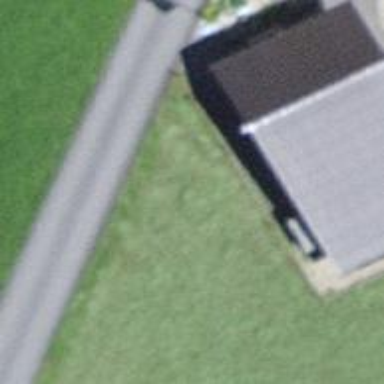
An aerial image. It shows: Toilets are available here.